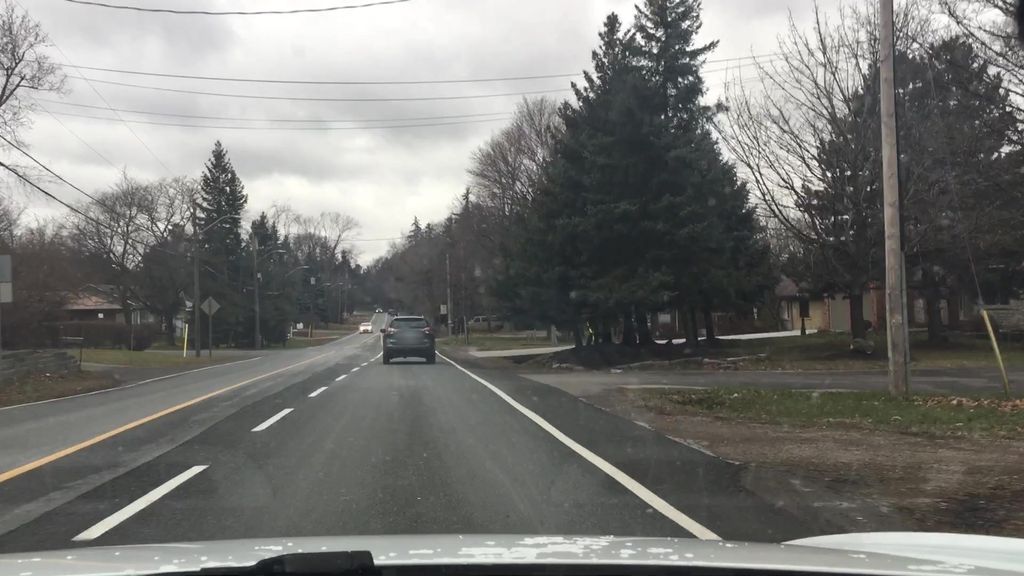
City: hamilton